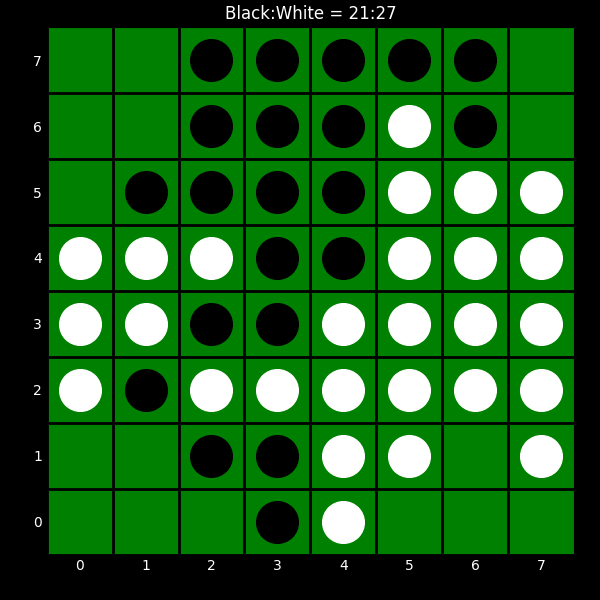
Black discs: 21
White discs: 27